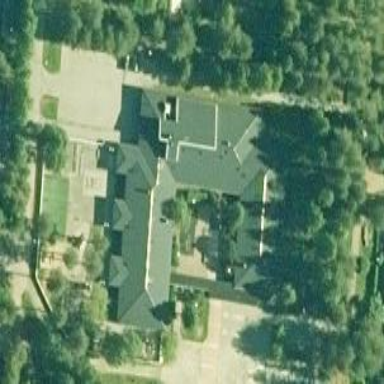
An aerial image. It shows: School building.